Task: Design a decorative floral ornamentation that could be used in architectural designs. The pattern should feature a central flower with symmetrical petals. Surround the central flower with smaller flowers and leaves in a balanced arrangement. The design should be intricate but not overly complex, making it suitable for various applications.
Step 421:
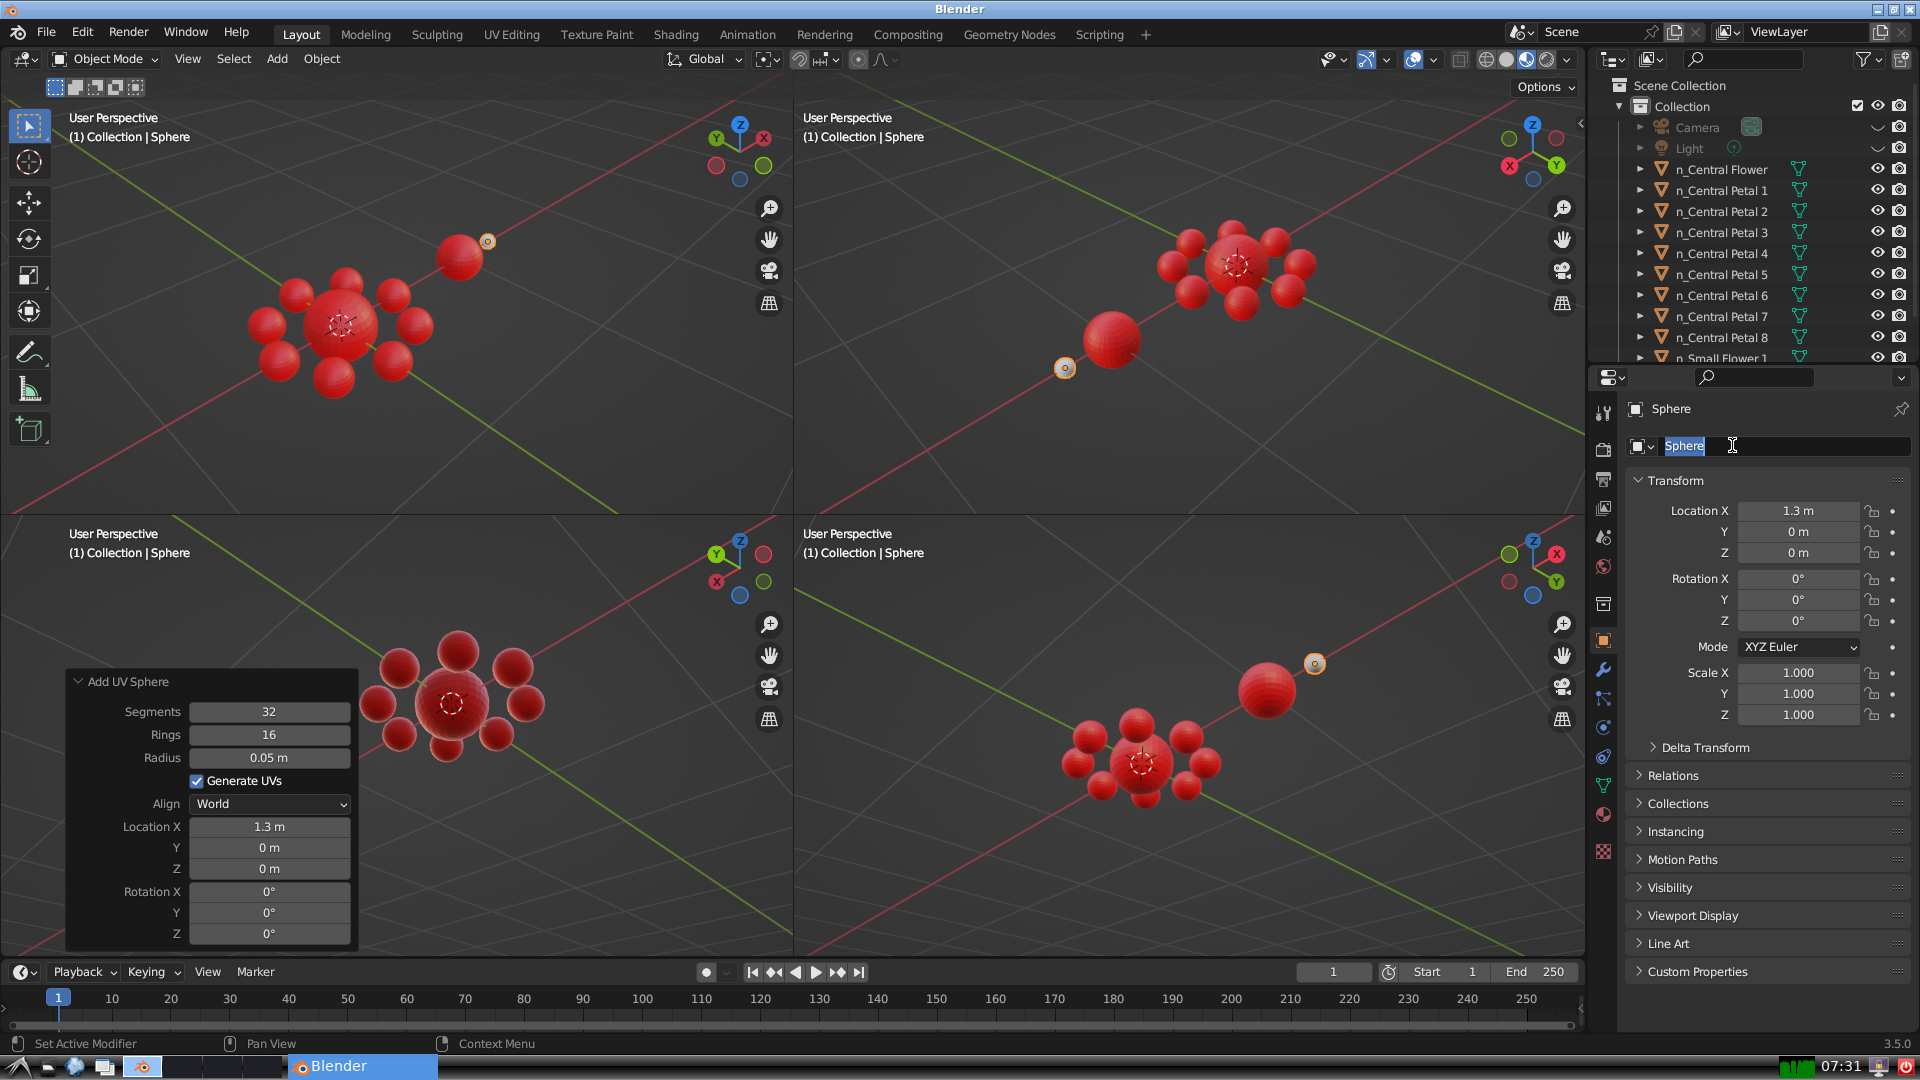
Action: input_text: n_Small Petal 1-1